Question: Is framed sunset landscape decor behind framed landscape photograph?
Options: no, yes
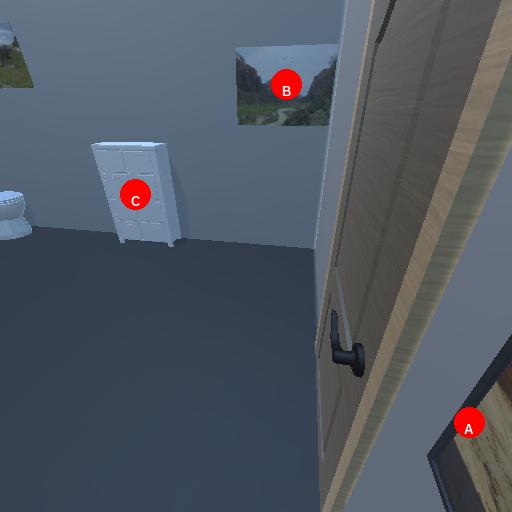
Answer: no